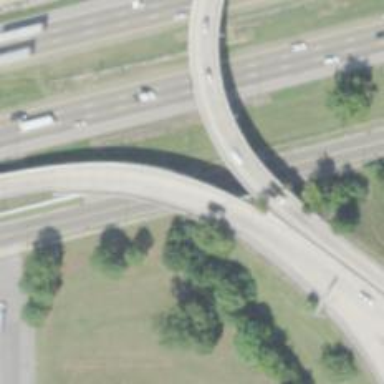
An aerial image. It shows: Bridge on motorway link.